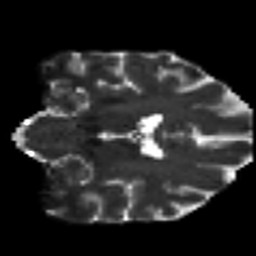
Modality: T2w
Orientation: coronal
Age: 36
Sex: female
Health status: ill
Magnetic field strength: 3 T
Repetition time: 8.4 s
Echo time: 0.0926 s